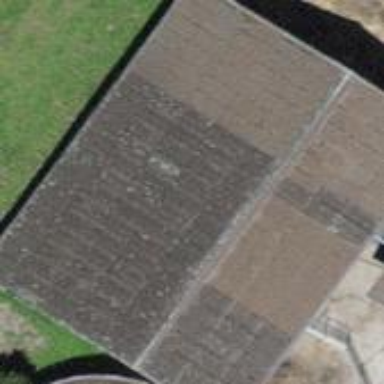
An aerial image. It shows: Shed.